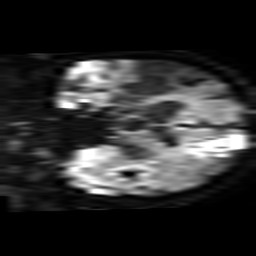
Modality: TRACE
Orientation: coronal
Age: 64
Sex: male
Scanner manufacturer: philips
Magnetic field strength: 3 T
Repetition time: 3.33 s
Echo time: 0.076 s